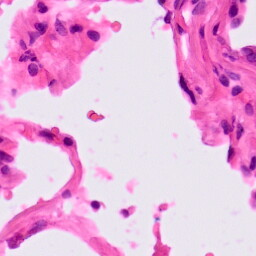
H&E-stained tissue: Lung